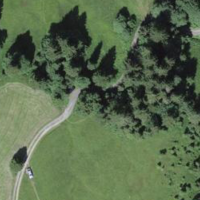
EUNIS habitat code: 23
Species observed at this site:
Pilosella officinarum